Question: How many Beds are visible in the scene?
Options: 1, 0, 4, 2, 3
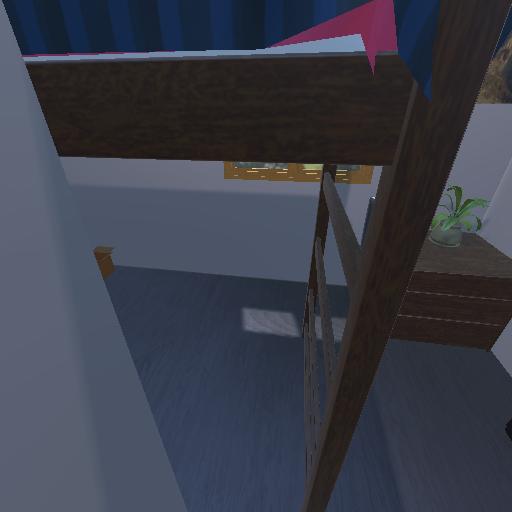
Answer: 1